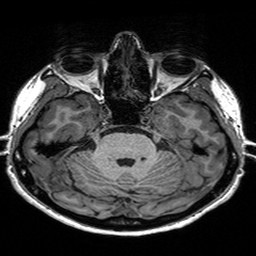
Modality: T1w
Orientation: coronal
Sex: female